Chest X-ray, PA view. Patient: 68 years old, sex F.
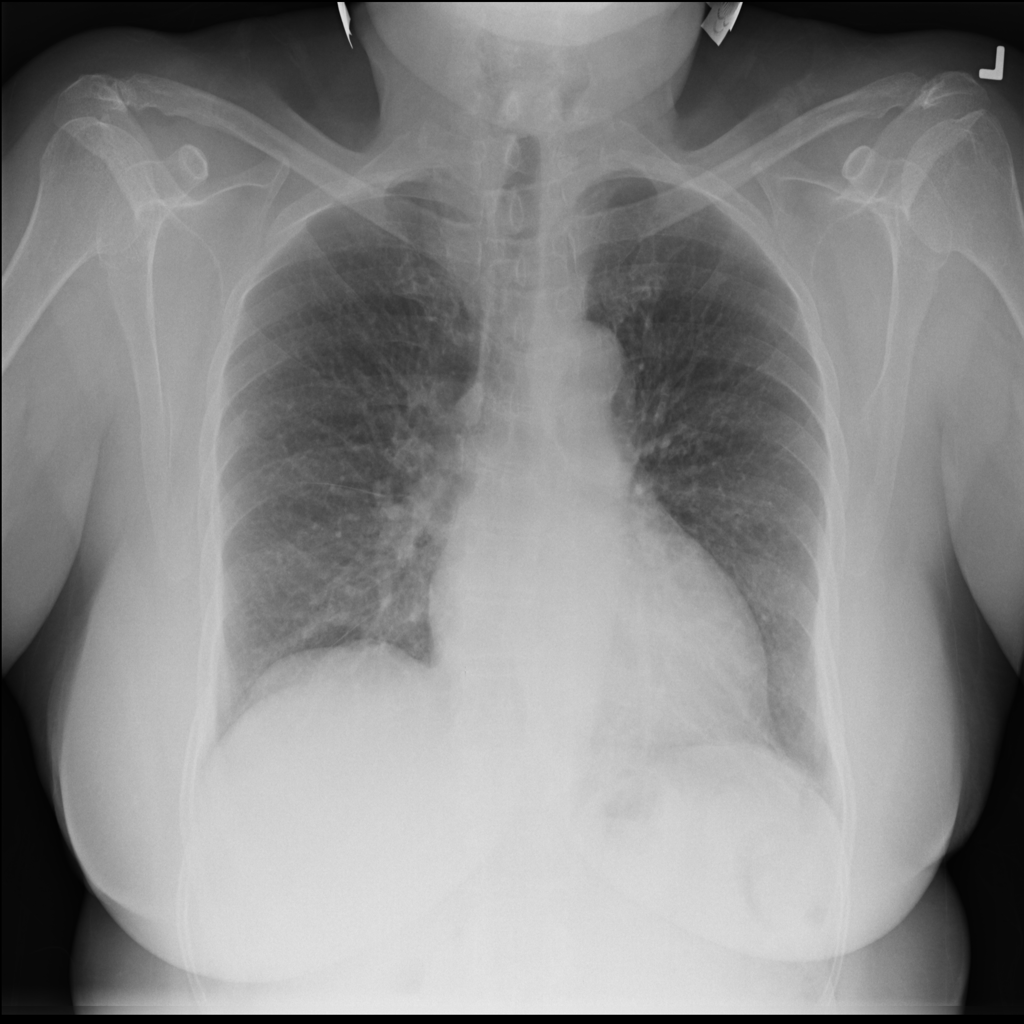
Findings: No Finding